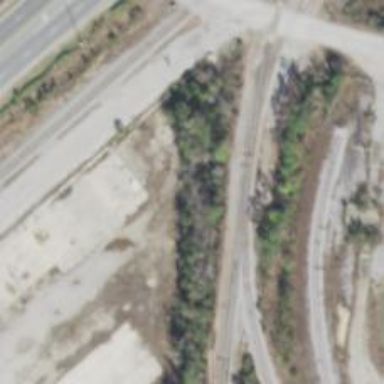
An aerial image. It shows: Railway spur junction.